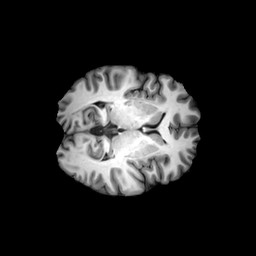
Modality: T1w
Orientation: axial
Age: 45
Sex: female
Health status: ill